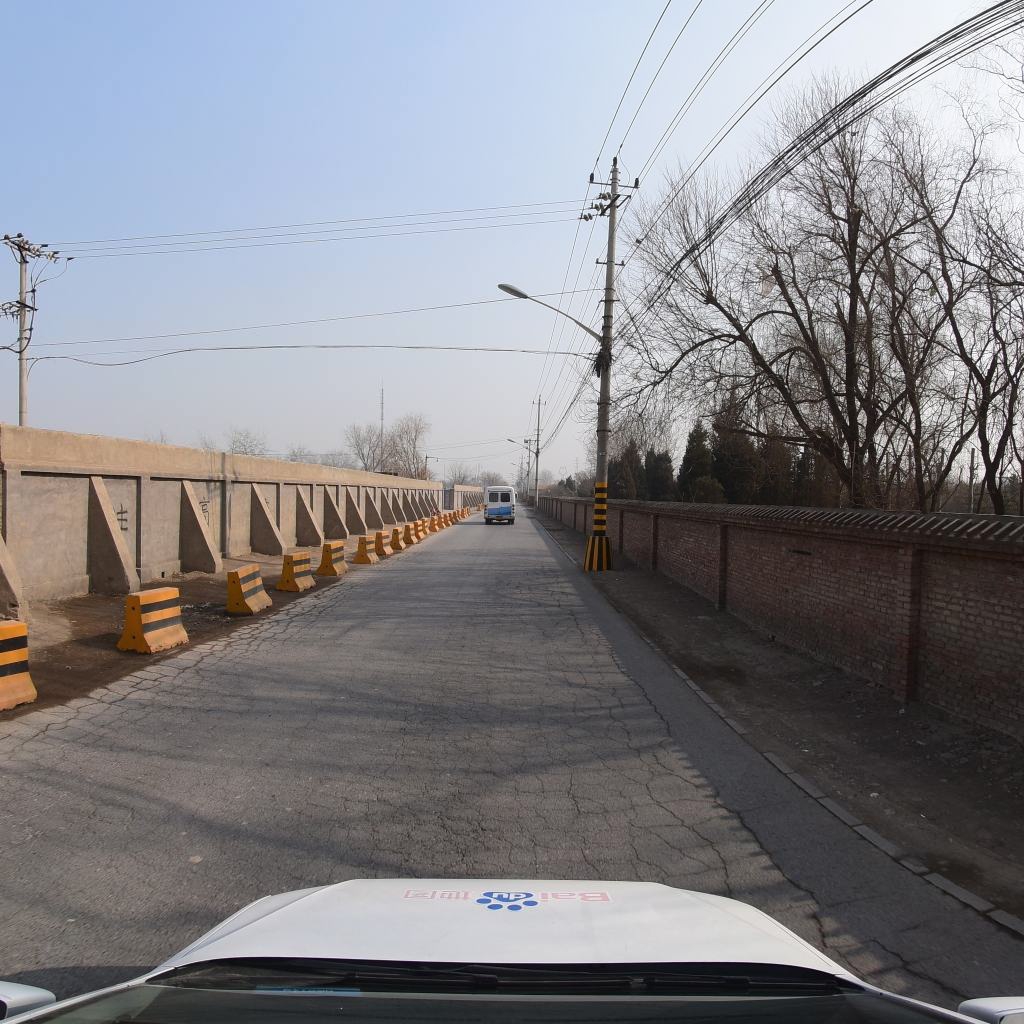
Region: Fengtai
Road damage annotations: alligator crack